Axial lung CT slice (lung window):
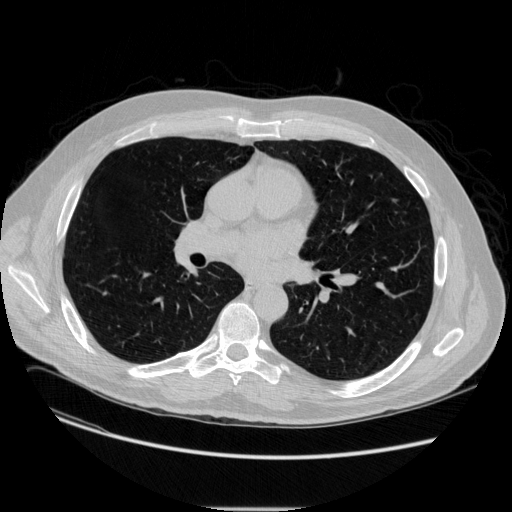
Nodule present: no